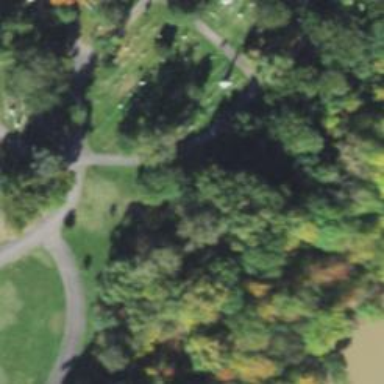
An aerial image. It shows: Historical memorial located in graveyard.